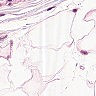
Metastatic tissue present: no